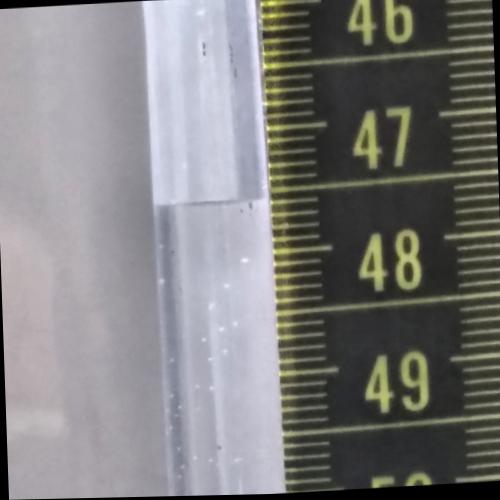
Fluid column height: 47.6 cm